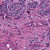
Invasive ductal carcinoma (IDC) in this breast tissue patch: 1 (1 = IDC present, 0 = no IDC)